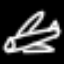
Label: airplane